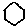
Label: hexagon